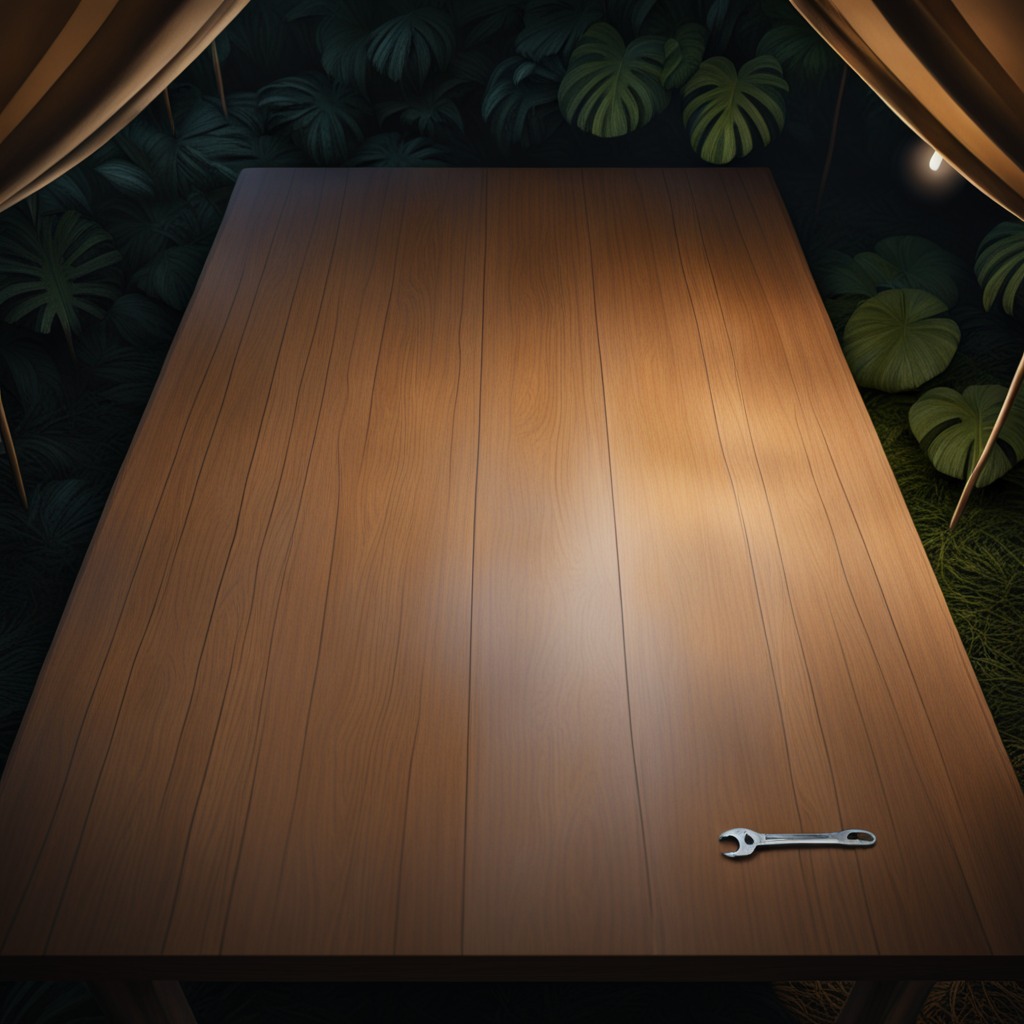
A wrench is lying on a clean wooden table inside a jungle field workshop tent at night.